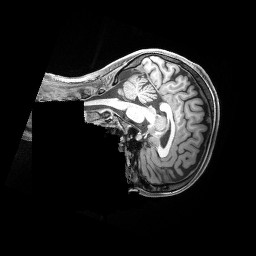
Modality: T1w
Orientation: sagittal
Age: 25
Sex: female
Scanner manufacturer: siemens
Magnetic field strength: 3 T
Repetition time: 2.4 s
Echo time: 0.00228 s